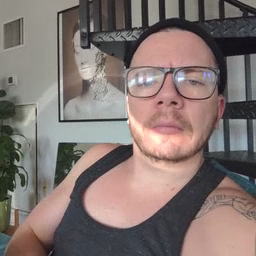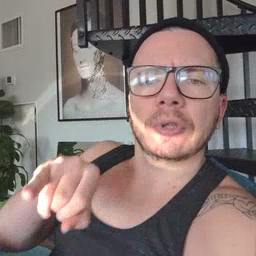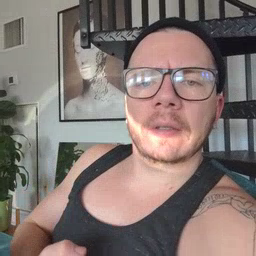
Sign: jeans